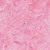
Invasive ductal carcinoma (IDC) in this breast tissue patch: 0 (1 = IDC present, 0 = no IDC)